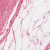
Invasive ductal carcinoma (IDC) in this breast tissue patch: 0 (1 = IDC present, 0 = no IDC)